What's the difference between 2 images?
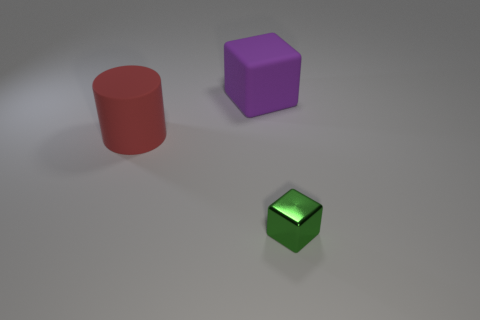
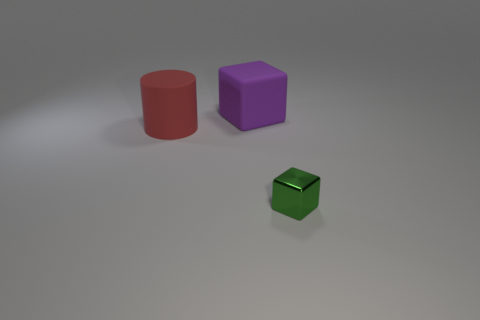
the big cylinder changed its location
the red cylinder is in a different location
the cylinder changed its location
the big red matte cylinder in front of the large purple thing is in a different location
the big red rubber cylinder changed its location
the big red matte cylinder that is in front of the matte block moved
the red thing is in a different location
the big red matte cylinder on the left side of the purple block changed its location
the large red rubber cylinder in front of the large rubber block is in a different location